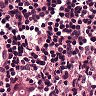
Metastatic tissue present: yes